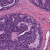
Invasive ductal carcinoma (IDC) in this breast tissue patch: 0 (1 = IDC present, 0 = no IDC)